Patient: sex F, age 71
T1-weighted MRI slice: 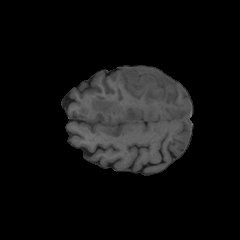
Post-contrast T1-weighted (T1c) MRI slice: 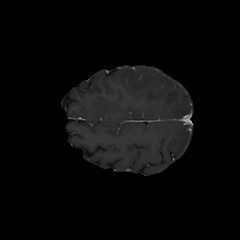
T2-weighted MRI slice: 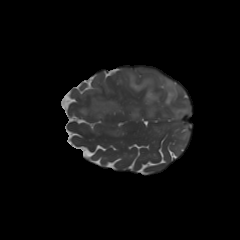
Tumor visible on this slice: yes
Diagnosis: Glioblastoma, IDH-wildtype
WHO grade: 4